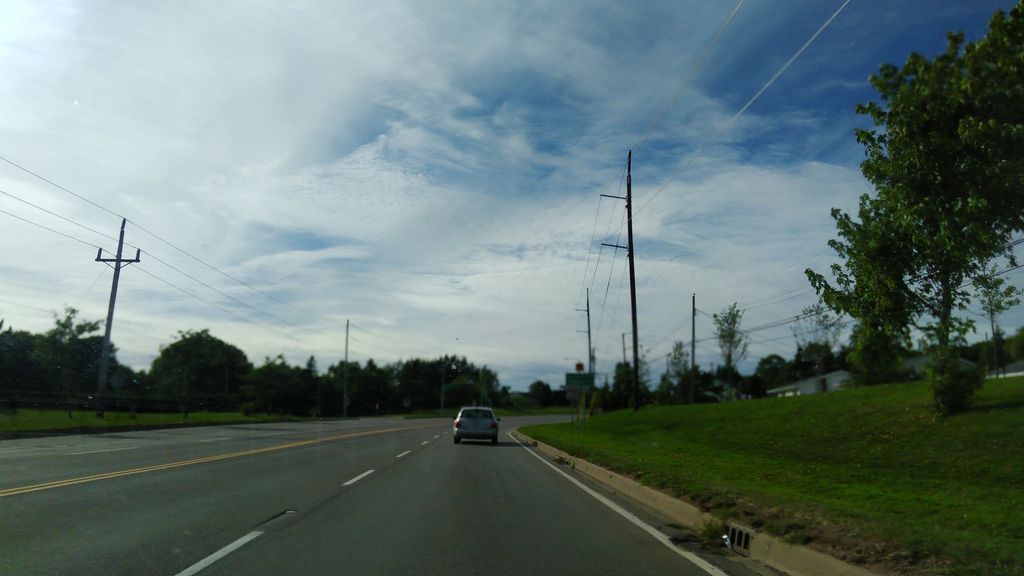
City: charlottetown